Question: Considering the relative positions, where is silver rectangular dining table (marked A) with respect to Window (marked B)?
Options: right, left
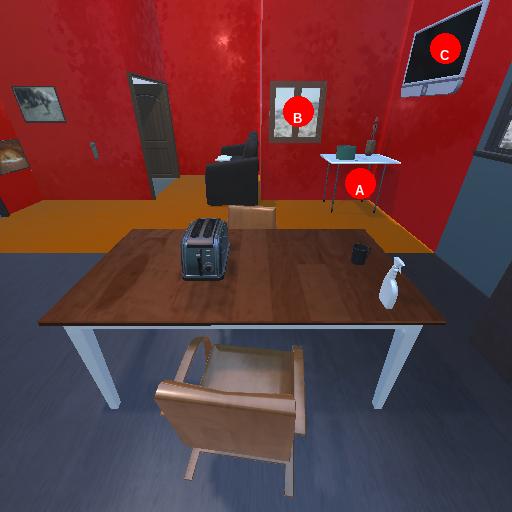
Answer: right